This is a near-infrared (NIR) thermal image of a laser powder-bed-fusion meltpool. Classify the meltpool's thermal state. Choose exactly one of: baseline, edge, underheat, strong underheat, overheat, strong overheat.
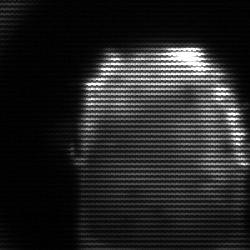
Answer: baseline